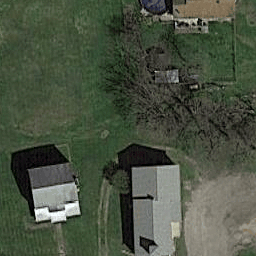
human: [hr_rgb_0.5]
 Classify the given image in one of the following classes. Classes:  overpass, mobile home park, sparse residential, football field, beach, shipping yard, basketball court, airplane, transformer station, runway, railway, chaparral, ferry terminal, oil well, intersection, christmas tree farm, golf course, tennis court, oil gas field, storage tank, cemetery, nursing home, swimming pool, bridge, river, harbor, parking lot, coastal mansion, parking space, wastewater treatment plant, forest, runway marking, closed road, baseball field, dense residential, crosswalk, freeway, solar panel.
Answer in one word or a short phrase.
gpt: sparse residential